Interaction volume radius: 5 \u00c5
Interaction volume height: 20 \u00c5
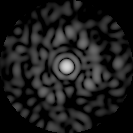
Disorder parameter: 0.8201